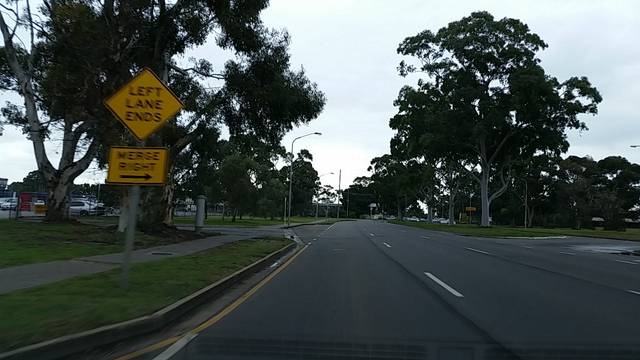
Region: Australia
Coordinates: -34.742, 138.657